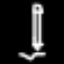
Label: pencil